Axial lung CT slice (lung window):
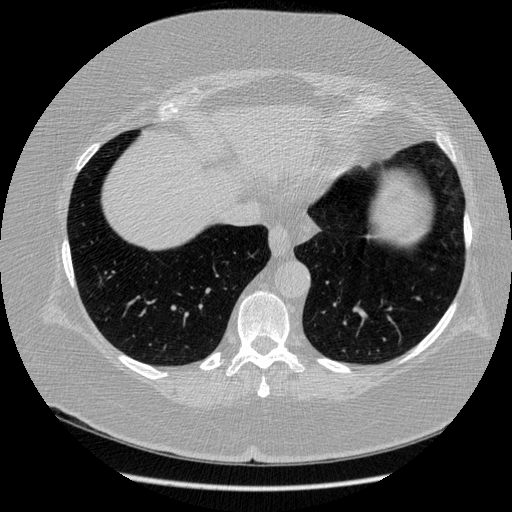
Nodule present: no